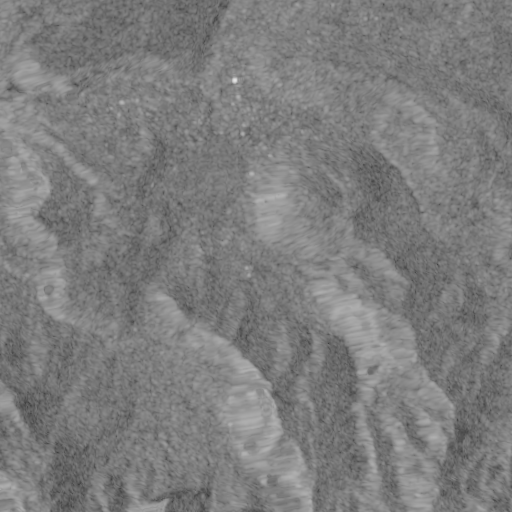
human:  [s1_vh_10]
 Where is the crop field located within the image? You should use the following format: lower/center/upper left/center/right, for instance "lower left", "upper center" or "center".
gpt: The crop field is located in the upper right of the image.
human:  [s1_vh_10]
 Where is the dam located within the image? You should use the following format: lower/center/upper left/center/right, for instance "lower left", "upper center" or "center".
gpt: The dam is located in the upper left of the image.
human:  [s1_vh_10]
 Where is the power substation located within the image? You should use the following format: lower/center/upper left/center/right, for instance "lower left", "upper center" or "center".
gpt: The power substation is located in the upper left of the image.
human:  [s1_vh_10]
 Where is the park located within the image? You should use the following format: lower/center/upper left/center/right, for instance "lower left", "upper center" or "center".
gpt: There is no park in the image.

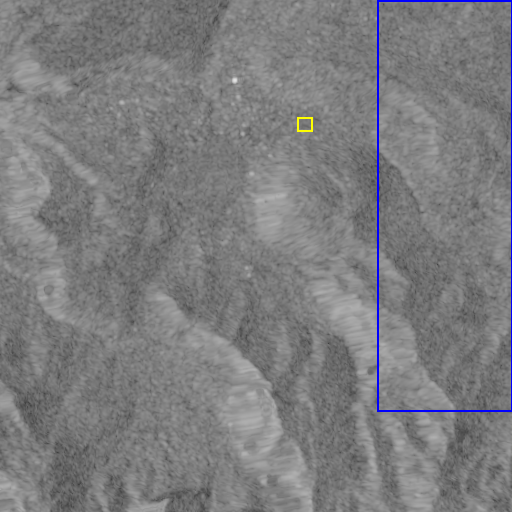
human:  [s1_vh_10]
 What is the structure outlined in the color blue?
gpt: The structure outlined in blue is a crop field.
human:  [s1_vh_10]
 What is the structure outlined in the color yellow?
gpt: The structure outlined in yellow is a park.
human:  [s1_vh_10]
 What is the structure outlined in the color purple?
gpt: There is no purple outline.